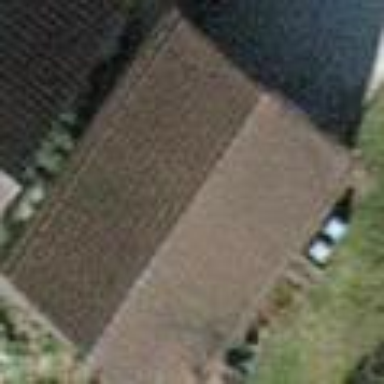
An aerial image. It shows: Shed building.